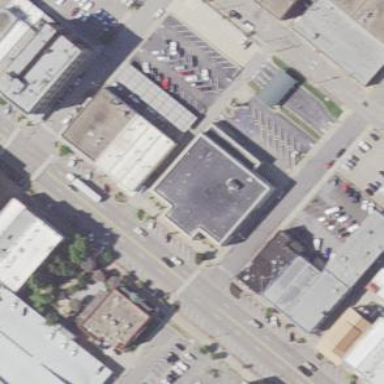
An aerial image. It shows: Bank building.